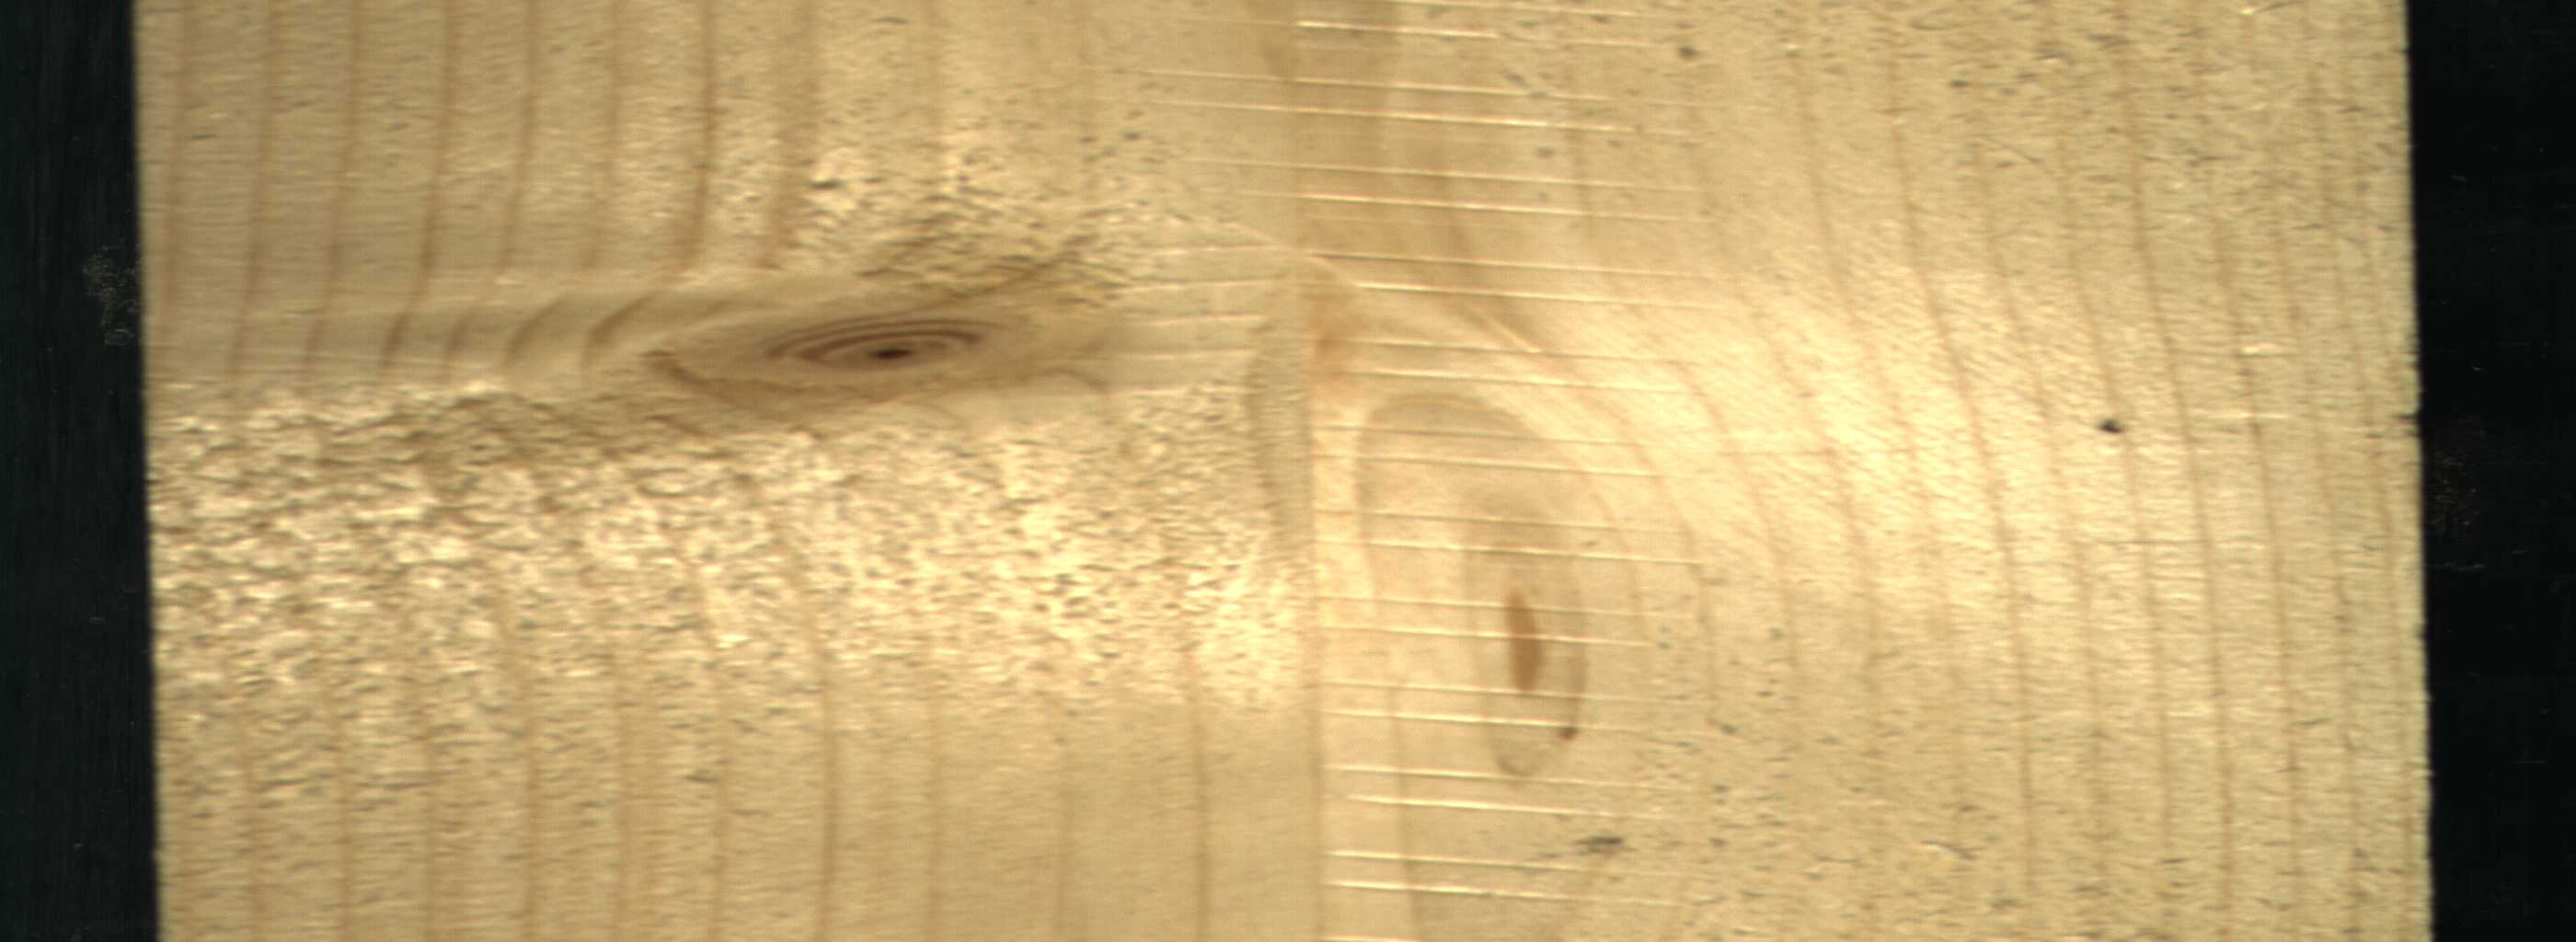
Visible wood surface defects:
Live_Knot